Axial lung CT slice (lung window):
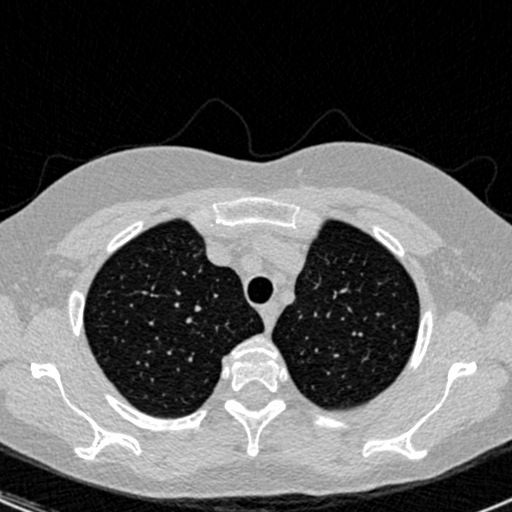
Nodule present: no